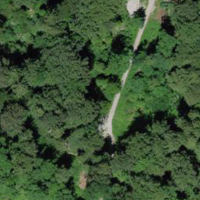
EUNIS habitat code: 44
Species observed at this site:
Tussilago farfara